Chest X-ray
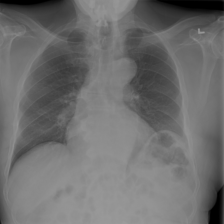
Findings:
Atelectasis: negative
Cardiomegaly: negative
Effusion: negative
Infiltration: negative
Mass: negative
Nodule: negative
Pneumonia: negative
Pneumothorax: negative
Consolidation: negative
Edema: negative
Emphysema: negative
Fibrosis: negative
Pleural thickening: negative
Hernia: negative